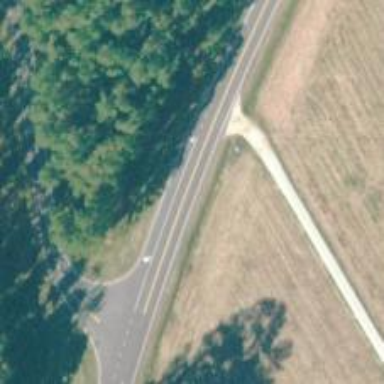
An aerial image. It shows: Secondary road with asphalt surface.